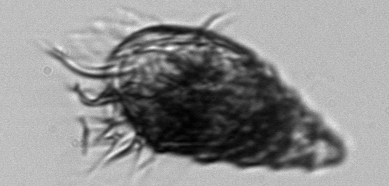
Label: Laboea_strobila